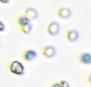
Label: Phaeocystis